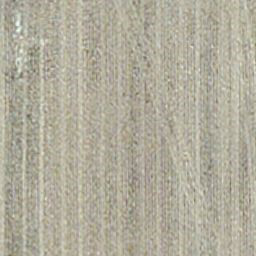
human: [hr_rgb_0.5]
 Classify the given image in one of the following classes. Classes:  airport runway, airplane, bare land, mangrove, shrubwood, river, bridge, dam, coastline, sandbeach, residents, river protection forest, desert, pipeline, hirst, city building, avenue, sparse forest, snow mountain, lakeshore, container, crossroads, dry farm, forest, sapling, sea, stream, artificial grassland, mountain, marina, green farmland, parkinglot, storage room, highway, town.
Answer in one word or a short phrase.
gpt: dry farm